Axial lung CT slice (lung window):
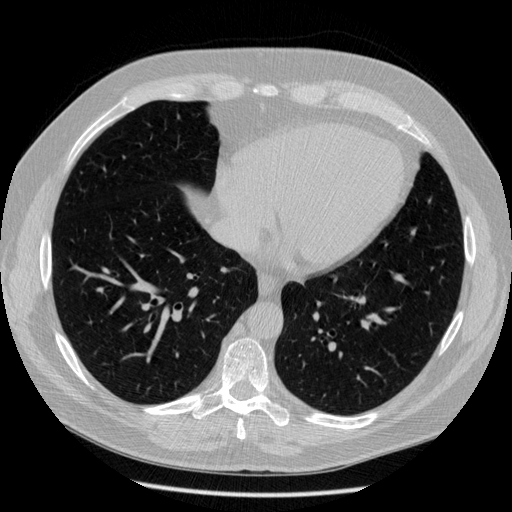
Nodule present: no